Question: I want to compile the less file in public folder of expressjs application.
Dependencies which I am using are
'''
"devDependencies": {
"ejs": "^2.3.1",
"express": "^4.10.6",
"mysql": "^2.5.4"
},
"dependencies": {
"less": "^2.5.1",
"less-middleware": "^2.0.1"
}
'''
Content in styles.less file
'''
header {
background-image: url('../img/bg.png');
height: 380px;
input#searchBox {
width: 100%;
height: 70px;
}
}
'''
Server file looks like below
'''
var express = require('express'); // call express
var app = express(); // define our app using express
app.use(require('less-middleware')('public'));
// Public folder
app.use(express.static('public'));
'''
The less file is not modified while running it on server.
'''
Remote Address:127.0.0.1:3000
Request URL:http://localhost:3000/css/styles.less
Request Method:GET
Status Code:304 Not Modified
'''
What is the error here.
Directory structure:
Edit:
'''
header {
background-image: url('../img/bg.png');
height: 380px;
#cloud-tag span {
color: #fff;
font-weight: 800;
letter-spacing: 2px;
}
#cloud-tag_word_0 {
font-size: 100px !important;
}
}
'''
I added this css in less file and it is being sent to browser in same format without being compiled.
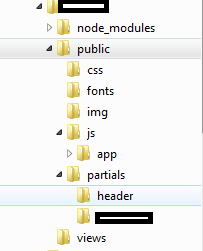
Answer: You must request the css file, not the less file, in your case 'http://localhost:3000/css/styles.css' not 'http://localhost:3000/css/styles.less'.
The middleware will compile the less file to the one you requested.